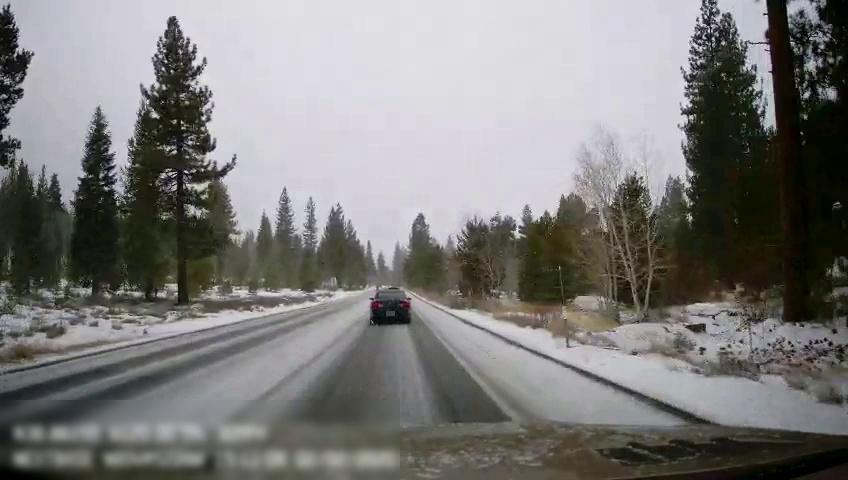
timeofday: Day
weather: Snowy
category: Drivable Space
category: Vehicles | SUV
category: Vehicles | Car